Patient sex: M
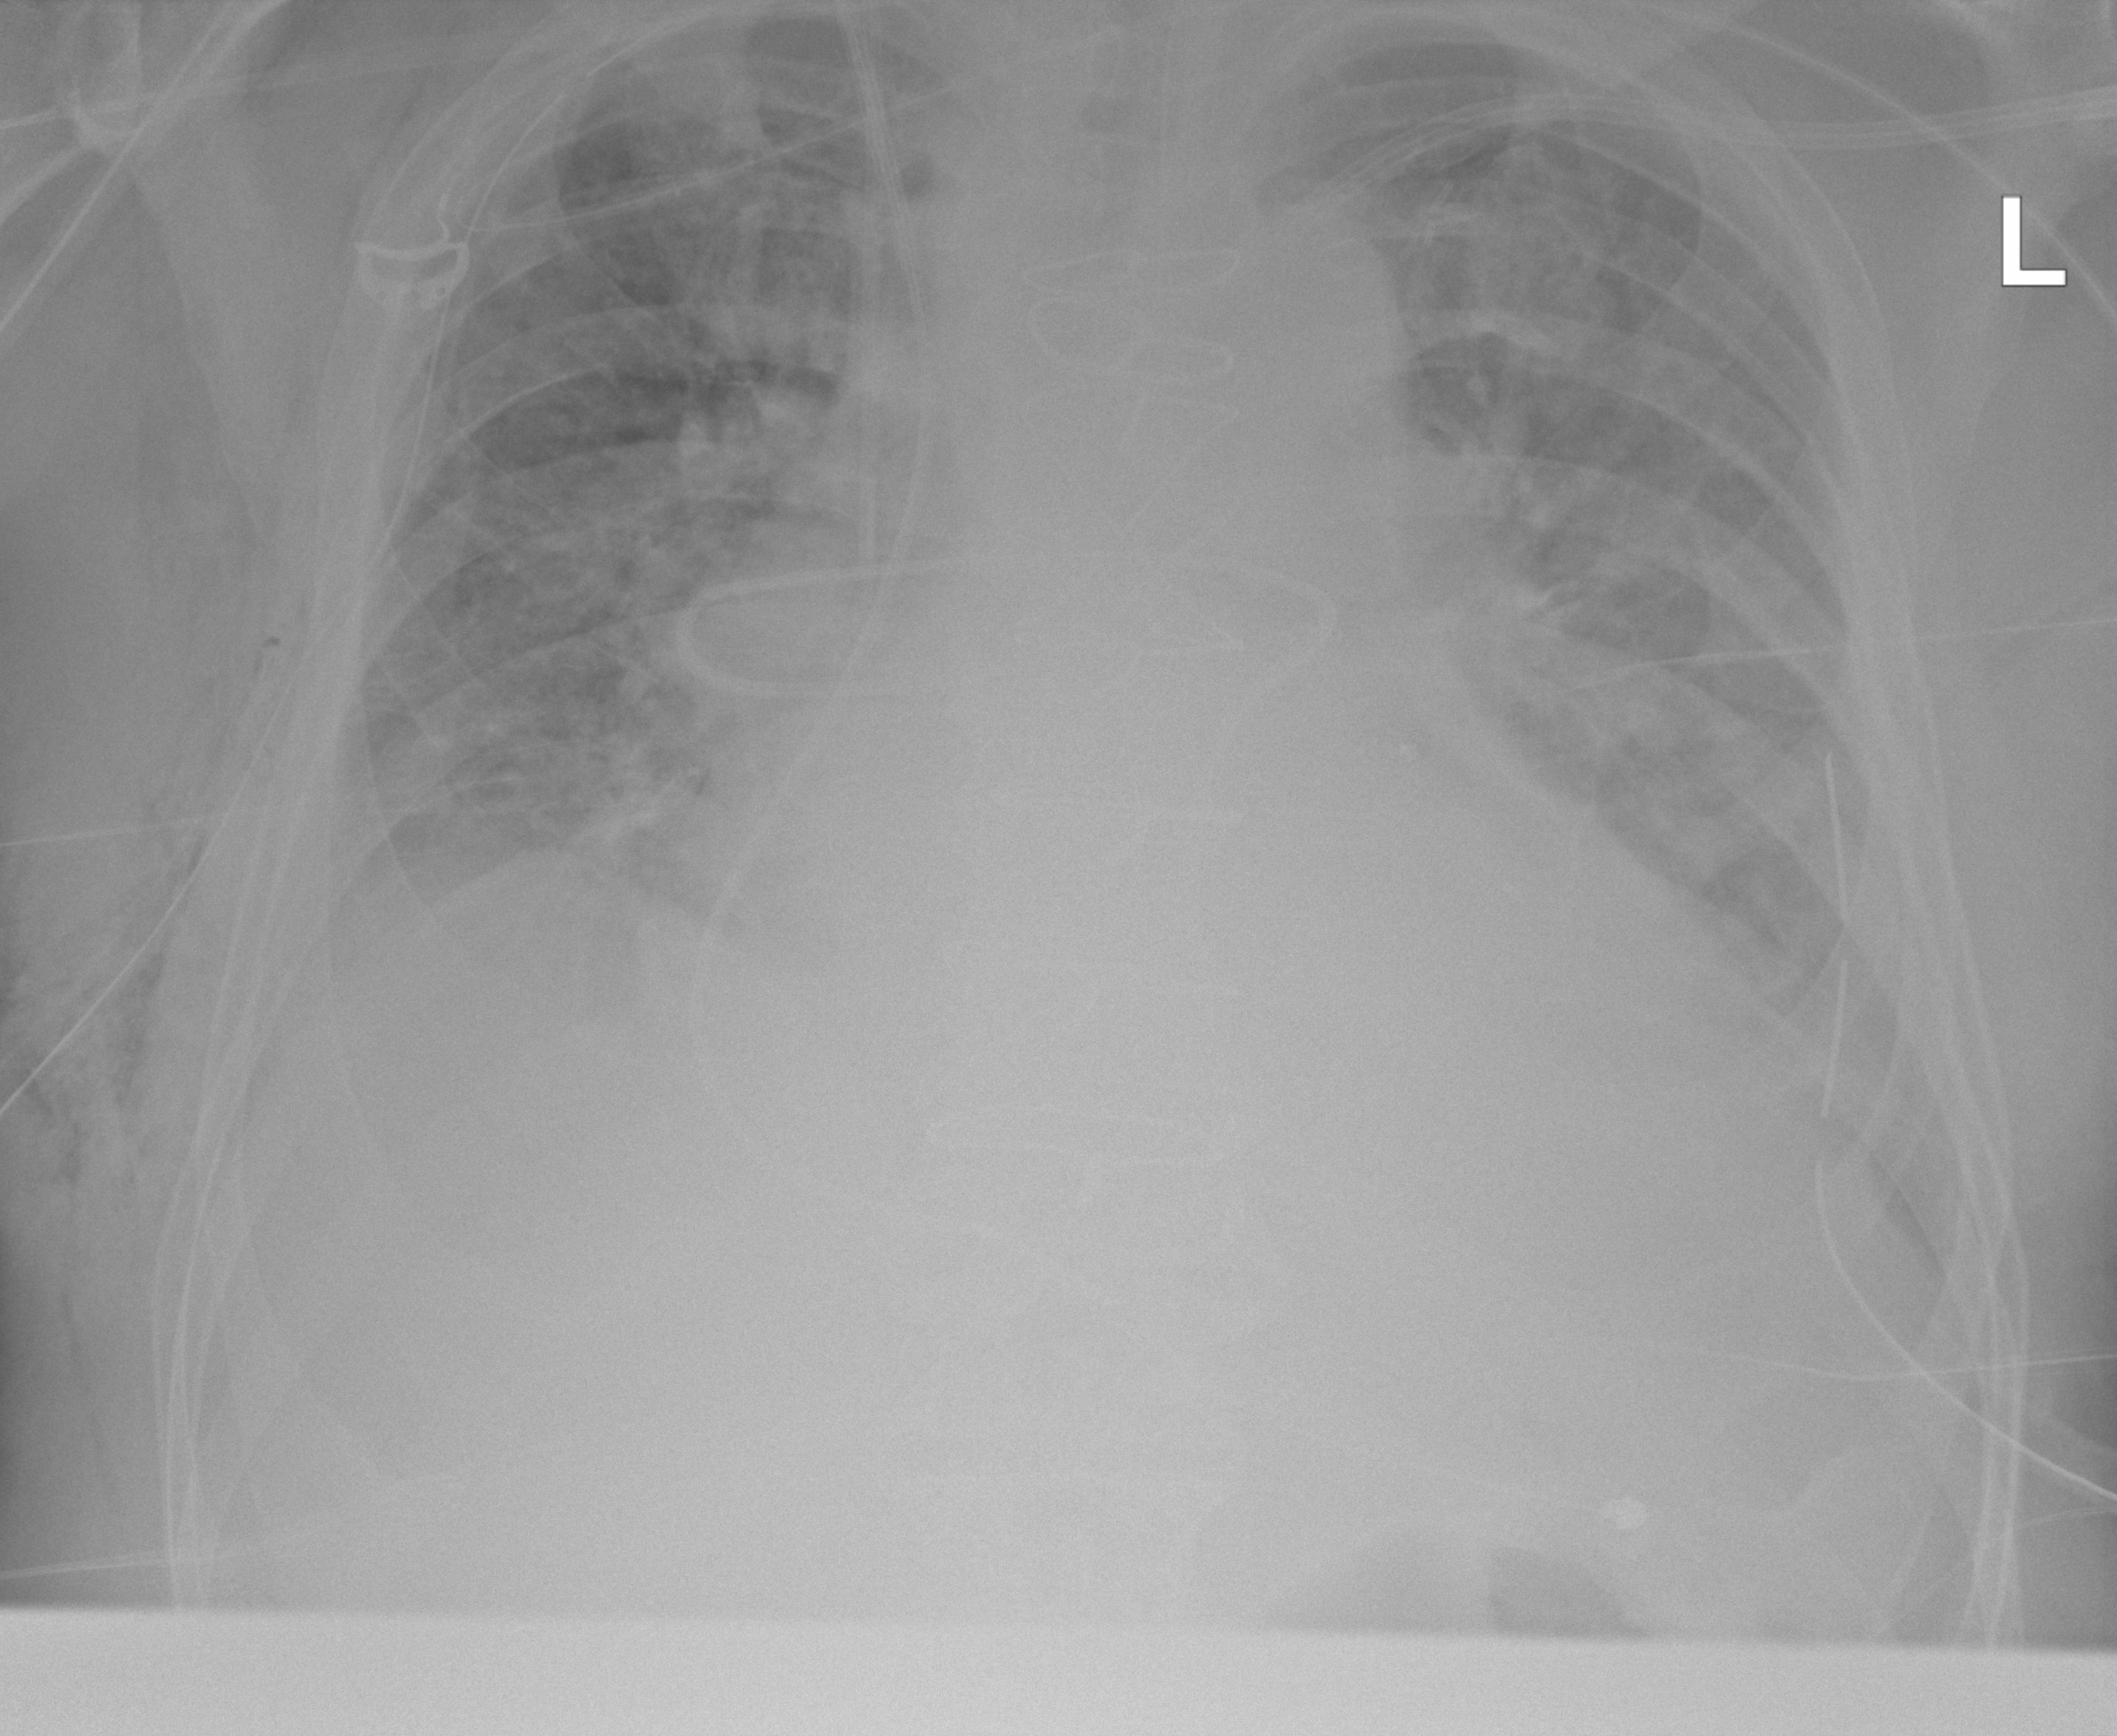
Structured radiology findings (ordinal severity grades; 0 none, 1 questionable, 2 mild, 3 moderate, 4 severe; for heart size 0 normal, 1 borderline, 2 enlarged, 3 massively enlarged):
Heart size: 2
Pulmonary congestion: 2
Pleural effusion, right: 2
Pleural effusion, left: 2
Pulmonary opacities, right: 2
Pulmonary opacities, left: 2
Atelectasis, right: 2
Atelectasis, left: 2